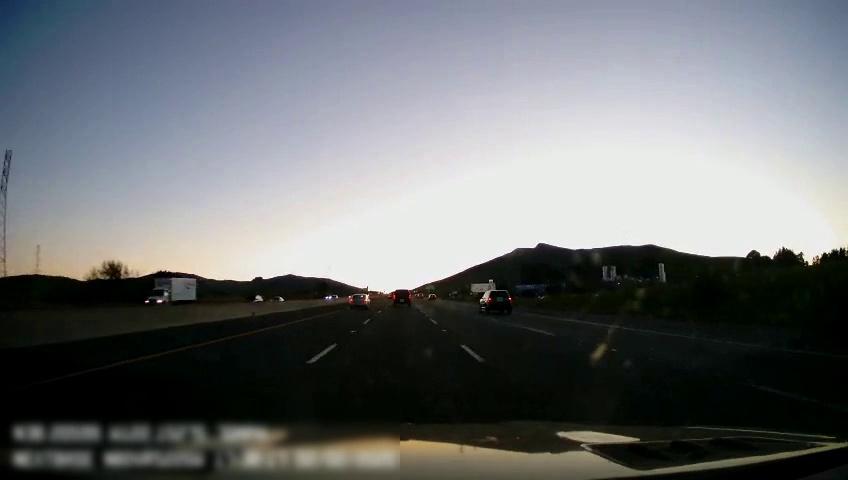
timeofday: Day
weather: Sunny
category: Drivable Space
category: Vehicles | Car
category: Vehicles | SUV
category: Vehicles | SUV
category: Vehicles | Truck
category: Vehicles | SUV
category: Vehicles | Car
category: Lanes | Alternate Lane
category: Lanes | Current Lane
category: Lanes | Current Lane
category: Lanes | Alternate Lane
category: Lanes | Alternate Lane
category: Traffic | Signs